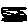
Label: smiley face